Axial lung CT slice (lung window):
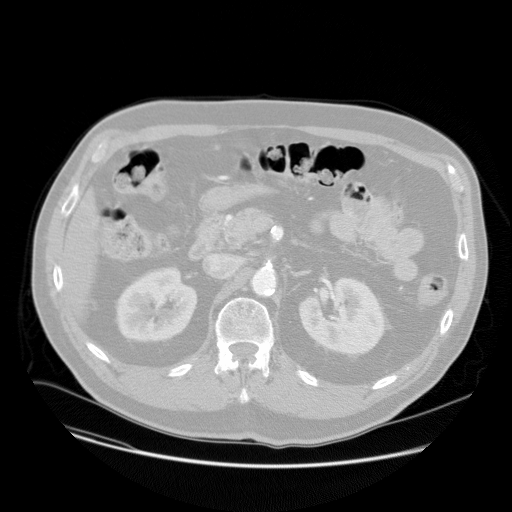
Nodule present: no